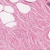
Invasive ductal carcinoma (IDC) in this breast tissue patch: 0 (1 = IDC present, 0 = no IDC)